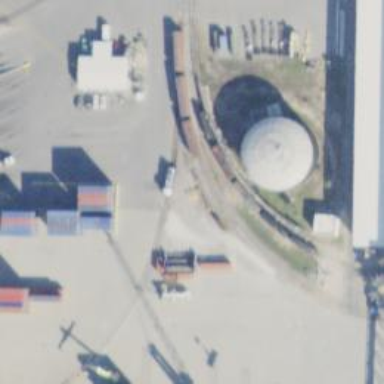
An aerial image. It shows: Loading rack for railway transport.